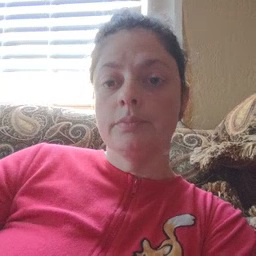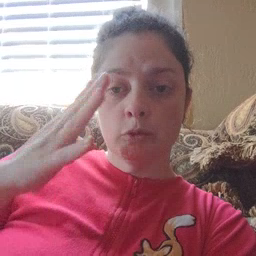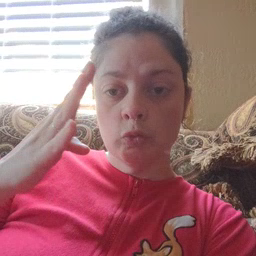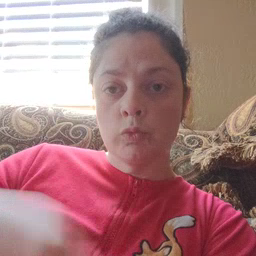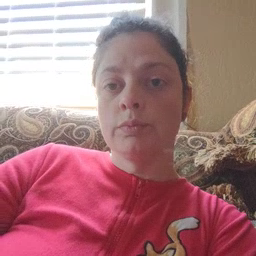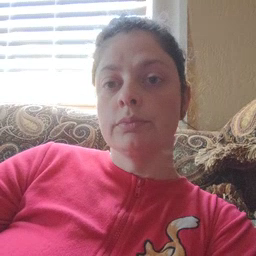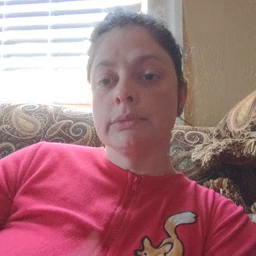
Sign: blue